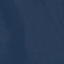
Land use / land cover: SeaLake